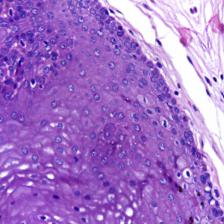
Diagnosis: Normal